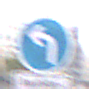
Verkehrszeichen: VorgeschriebeneFahrtrichtungLinks
Zusatzzeichen unten: SonstigeFahrzeugePersonengruppenFrei1
Umgebung: Outdoor, Urban
Tageszeit: MorningAfternoon
Wetter: Overcast
Licht: Natural
Jahreszeit: NotSpecified
Kontrast: LowContrast